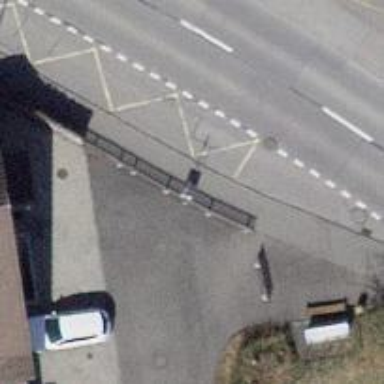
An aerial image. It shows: Platform for public transport is situated by the road.